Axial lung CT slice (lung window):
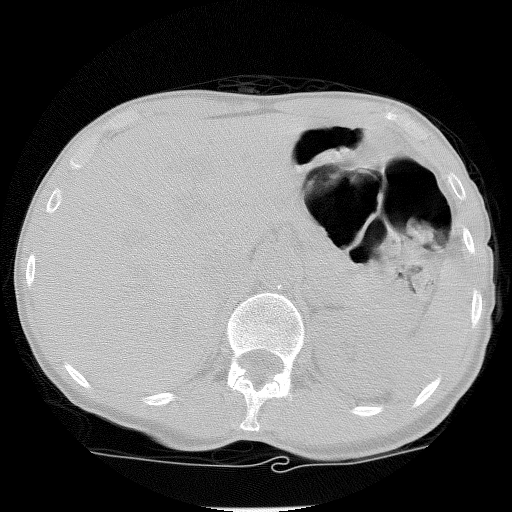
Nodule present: no